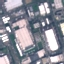
Label: Industrial